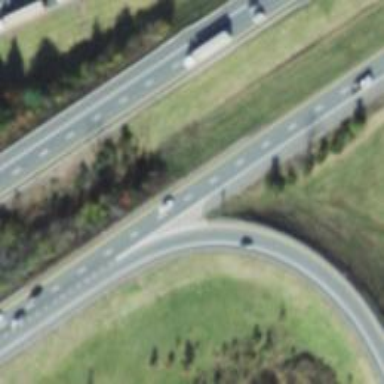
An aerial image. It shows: Solid road edge marking is visible.